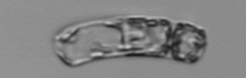
Label: Guinardia_striata